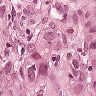
Metastatic tissue present: yes